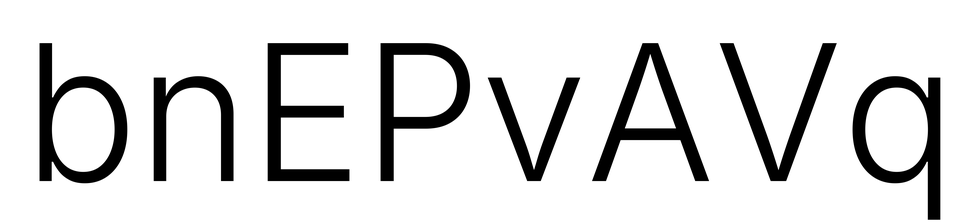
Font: Inter_Light